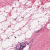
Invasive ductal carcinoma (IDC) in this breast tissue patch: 0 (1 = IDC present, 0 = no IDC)